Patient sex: M
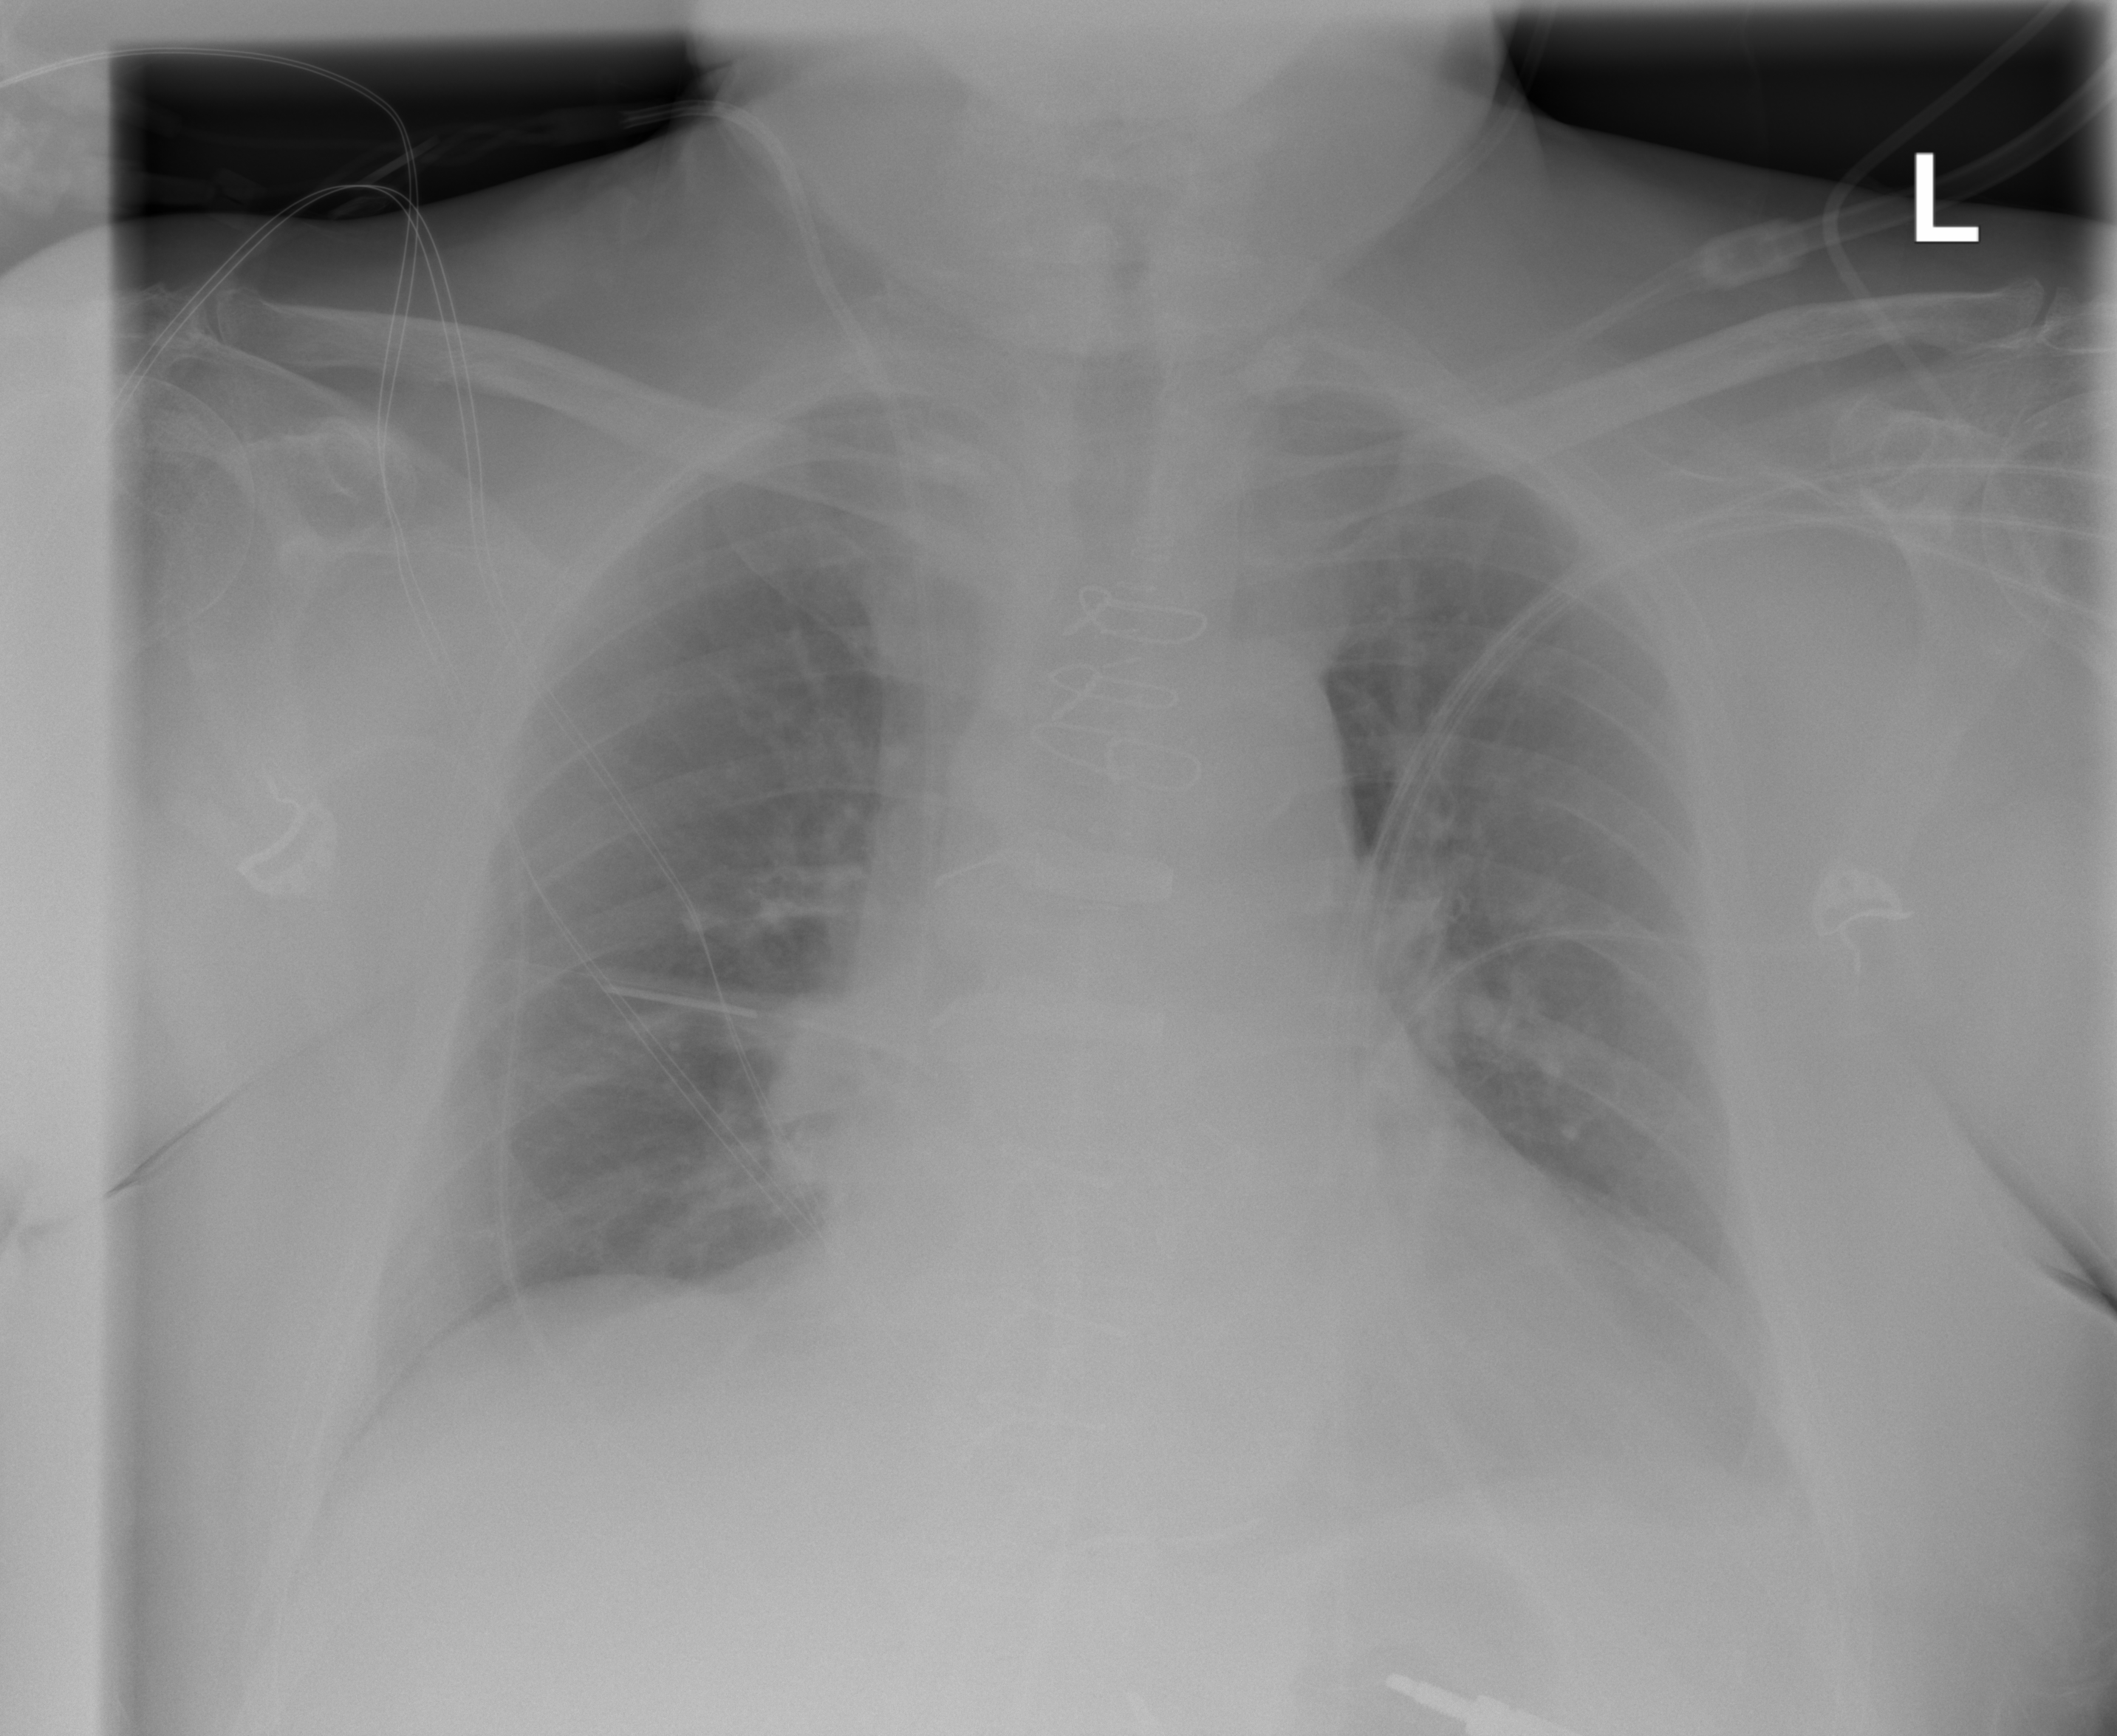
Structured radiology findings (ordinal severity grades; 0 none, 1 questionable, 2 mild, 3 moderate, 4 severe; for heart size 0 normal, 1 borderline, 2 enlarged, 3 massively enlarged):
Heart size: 2
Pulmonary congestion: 1
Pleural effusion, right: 0
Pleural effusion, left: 0
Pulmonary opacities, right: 0
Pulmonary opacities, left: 0
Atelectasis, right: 0
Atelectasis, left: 0